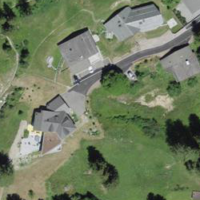
EUNIS habitat code: 55
Species observed at this site:
Bombus hypnorum
Misumena vatia